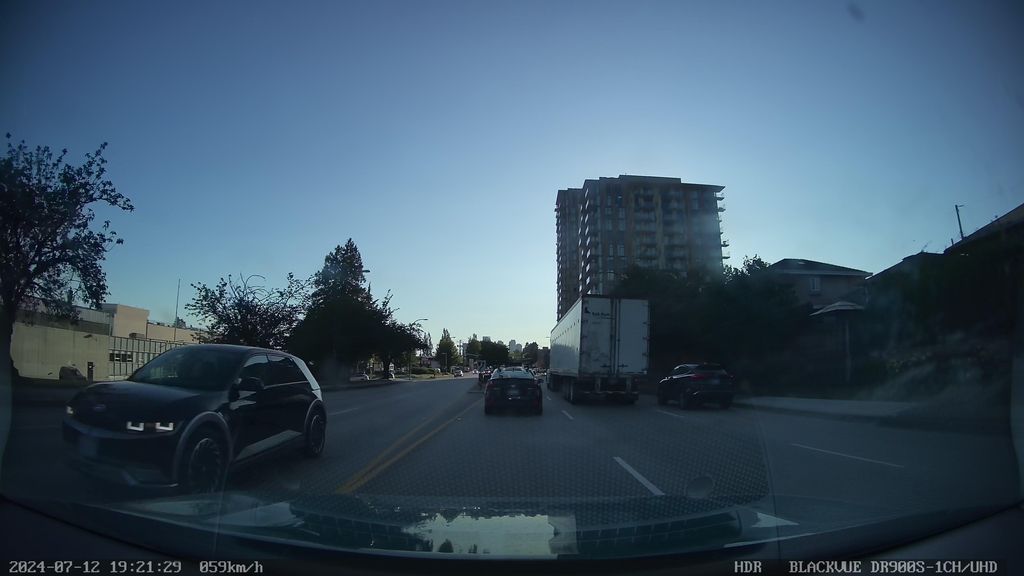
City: vancouver